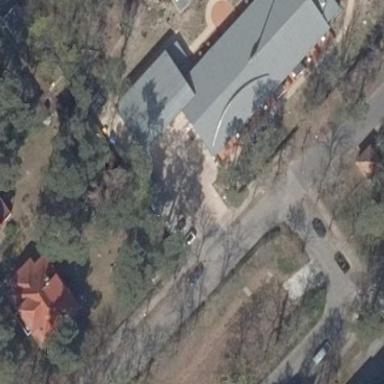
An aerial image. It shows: Nursing home.